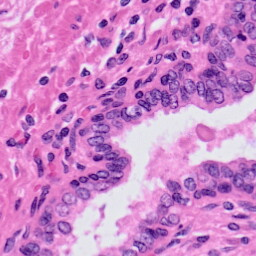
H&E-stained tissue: Prostate